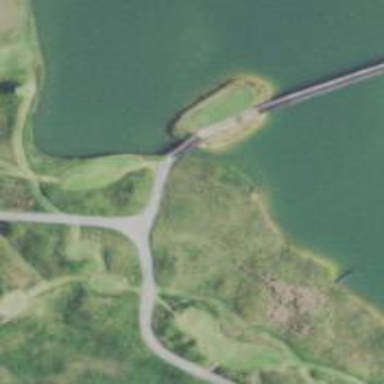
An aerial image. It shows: Service road with bridge used as golf cart path.